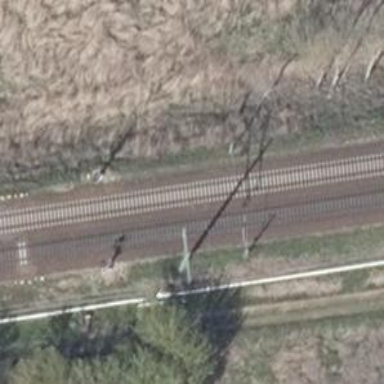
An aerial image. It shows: Railway track with contact lines for electrification.